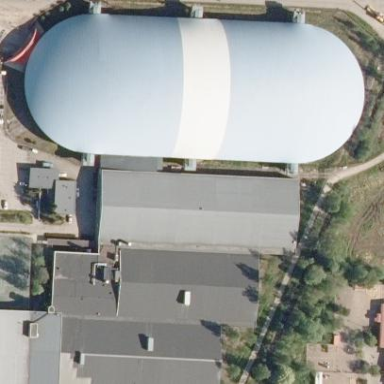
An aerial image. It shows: Sports hall building.